Interaction volume radius: 5 \u00c5
Interaction volume height: 35 \u00c5
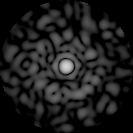
Disorder parameter: 0.8348